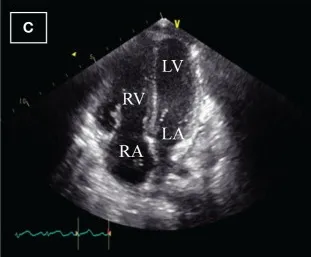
(B) Echocardiography after four weeks of initiation of systemic chemotherapy. Significant reduction in the size of the mass to 2.2x0.7cm; the mass on the apex of the left atrium and pericardial effusion are no longer displayed.
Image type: radiology (ultrasound)